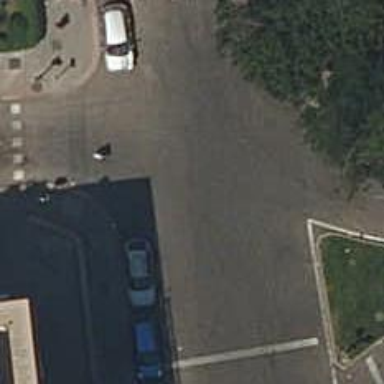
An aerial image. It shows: Road with traffic signals.